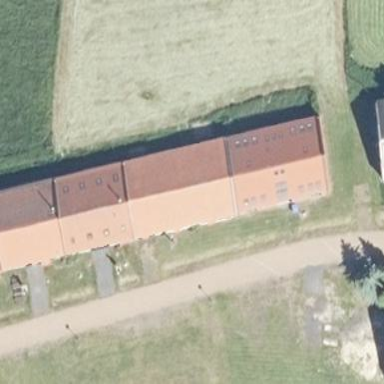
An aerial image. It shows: Farm auxiliary building.